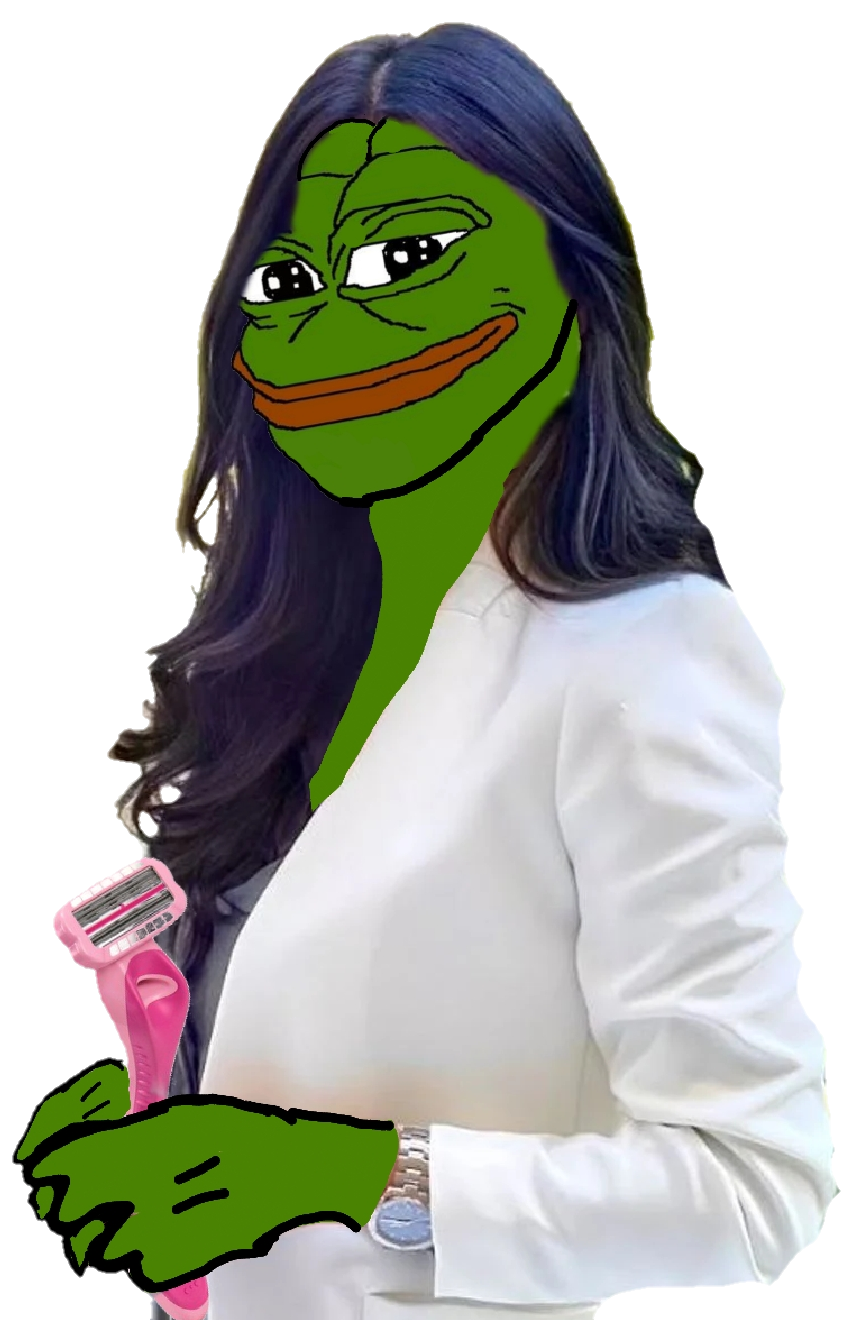
Label: 5_Pepe